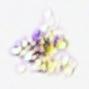
Label: Detritus